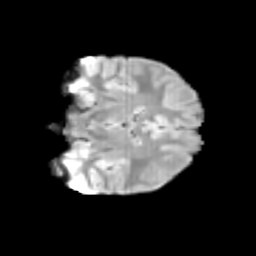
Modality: T2w
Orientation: coronal
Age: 11
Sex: female
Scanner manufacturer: siemens
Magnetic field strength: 3 T
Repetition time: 3.8 s
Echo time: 0.07 s